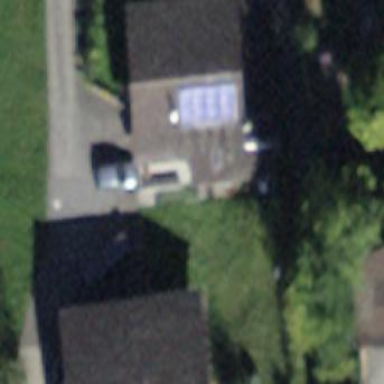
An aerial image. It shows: Residential building.